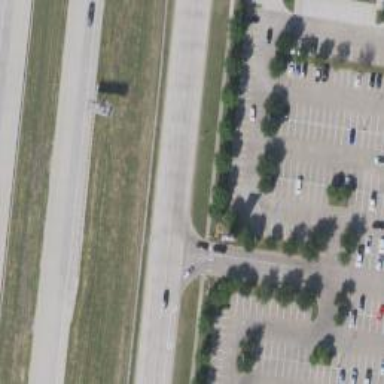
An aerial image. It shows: Secondary road with frontage road.